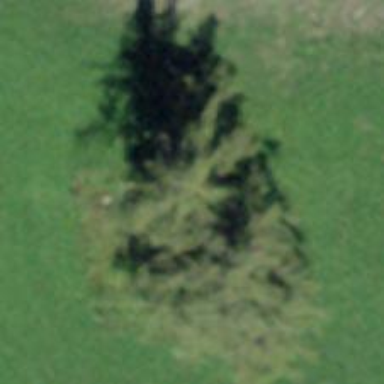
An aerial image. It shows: Evergreen needle-leaved tree.